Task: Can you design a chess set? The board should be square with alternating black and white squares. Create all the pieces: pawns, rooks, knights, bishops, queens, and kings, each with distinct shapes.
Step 1954:
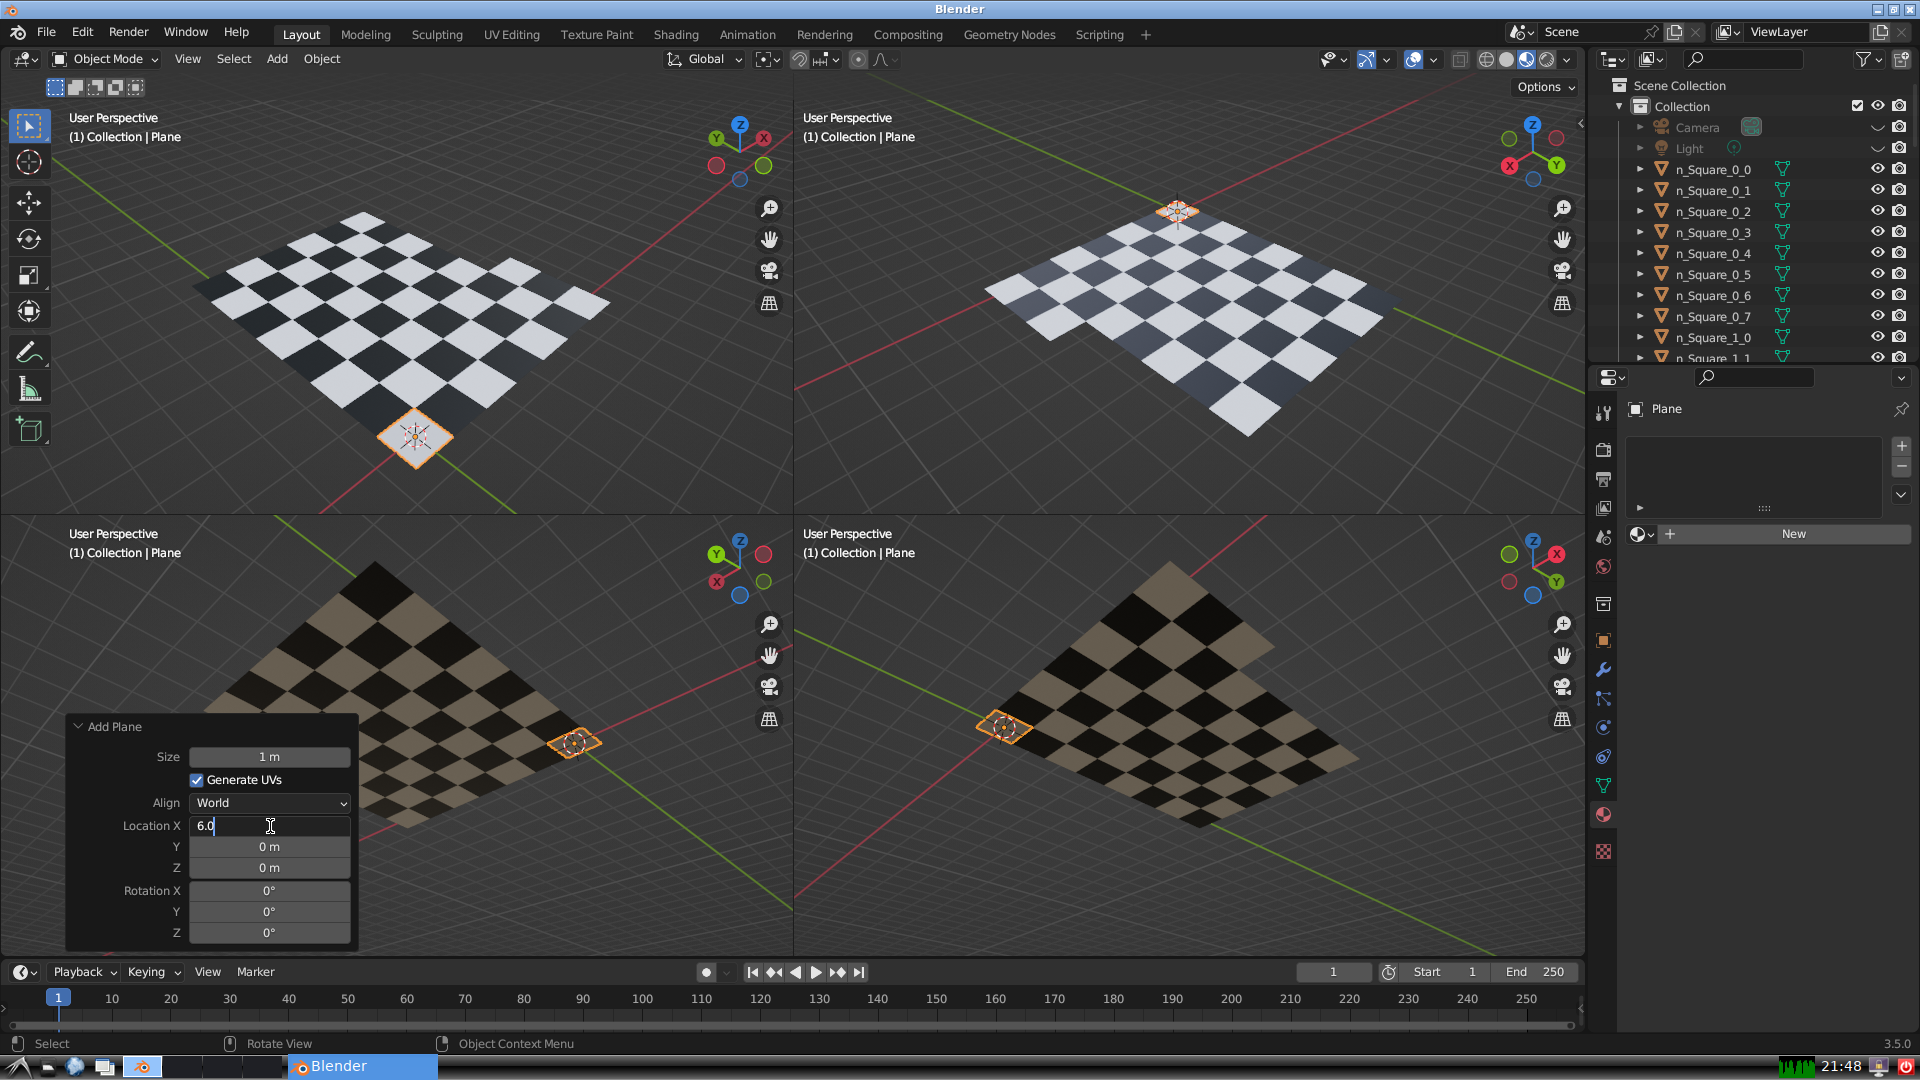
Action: {"key_press": ['Return']}